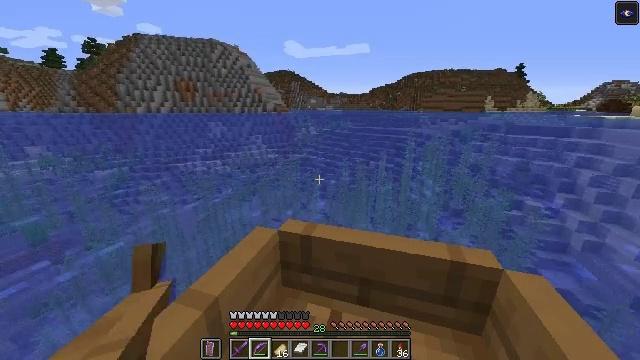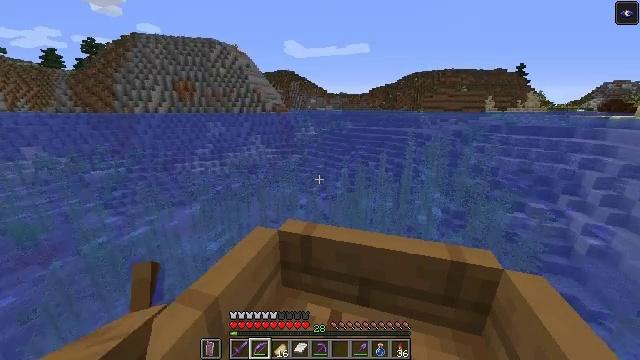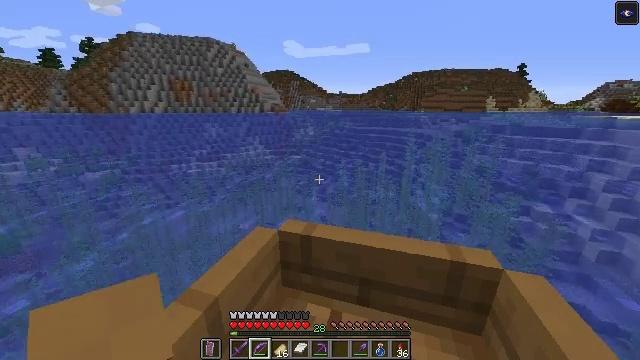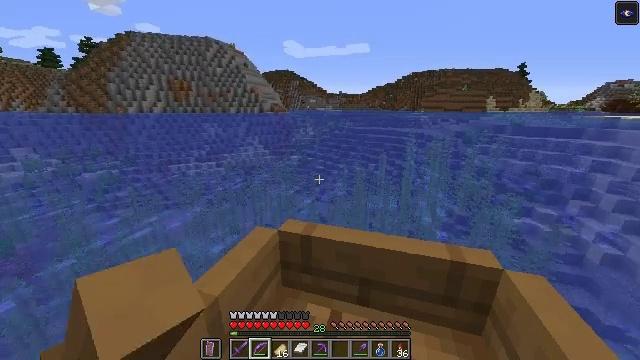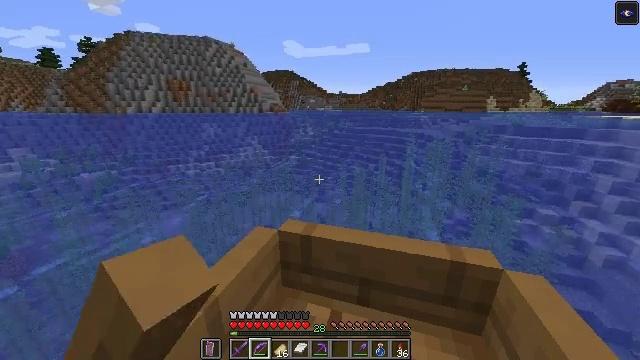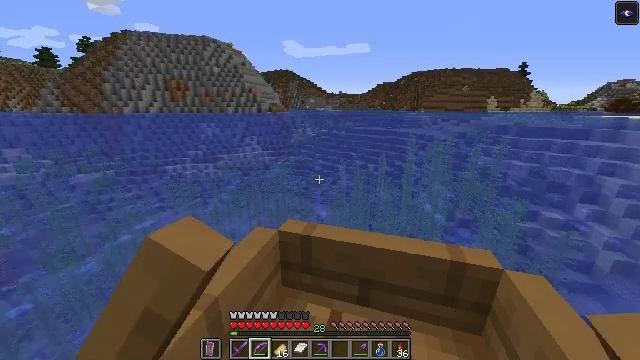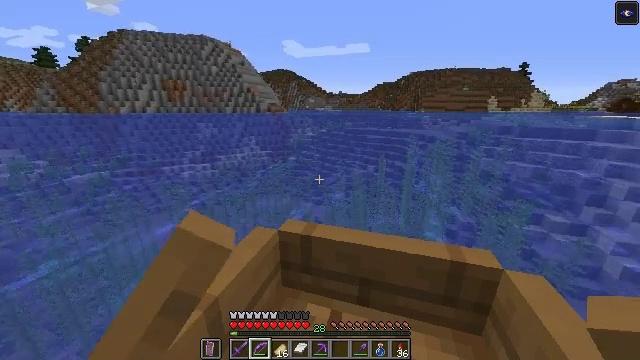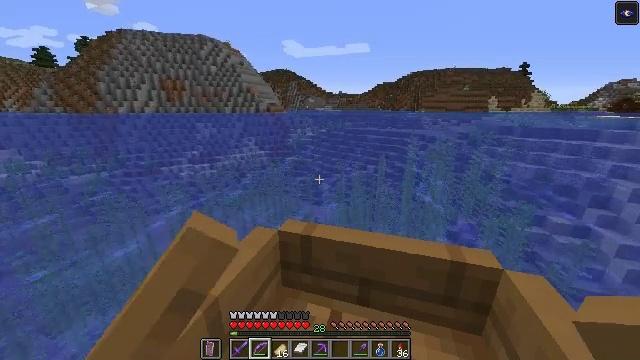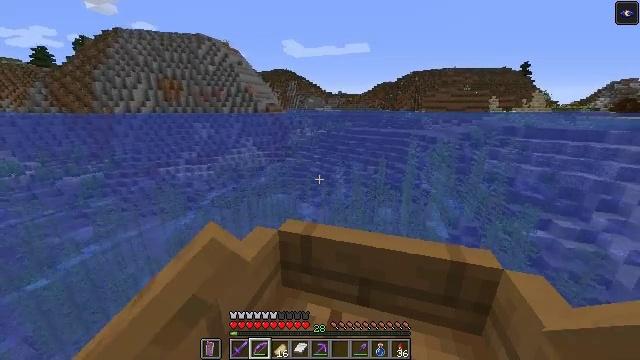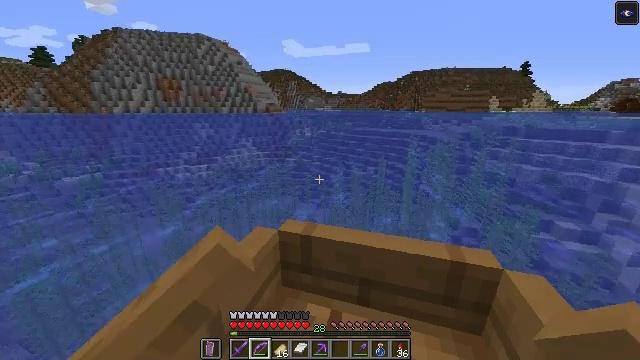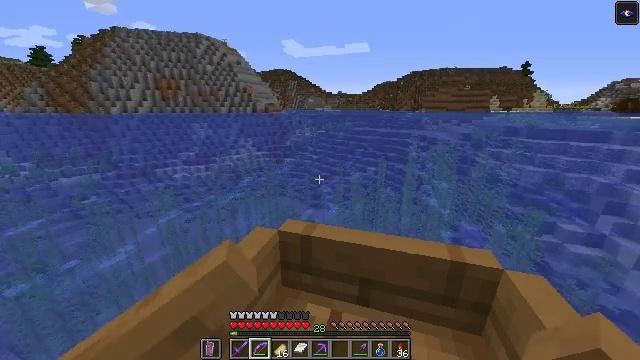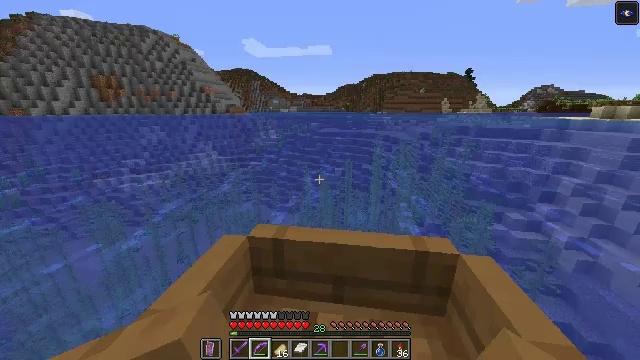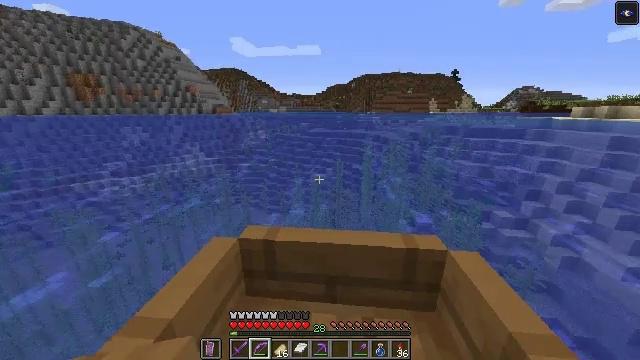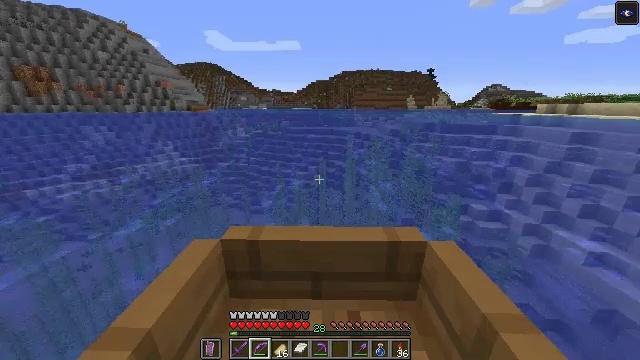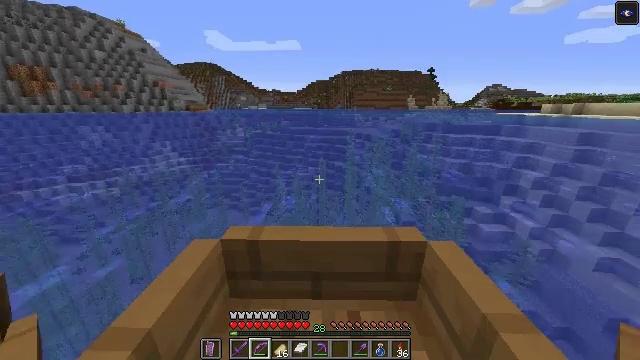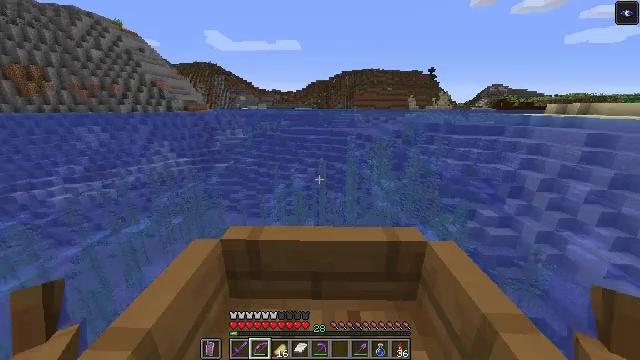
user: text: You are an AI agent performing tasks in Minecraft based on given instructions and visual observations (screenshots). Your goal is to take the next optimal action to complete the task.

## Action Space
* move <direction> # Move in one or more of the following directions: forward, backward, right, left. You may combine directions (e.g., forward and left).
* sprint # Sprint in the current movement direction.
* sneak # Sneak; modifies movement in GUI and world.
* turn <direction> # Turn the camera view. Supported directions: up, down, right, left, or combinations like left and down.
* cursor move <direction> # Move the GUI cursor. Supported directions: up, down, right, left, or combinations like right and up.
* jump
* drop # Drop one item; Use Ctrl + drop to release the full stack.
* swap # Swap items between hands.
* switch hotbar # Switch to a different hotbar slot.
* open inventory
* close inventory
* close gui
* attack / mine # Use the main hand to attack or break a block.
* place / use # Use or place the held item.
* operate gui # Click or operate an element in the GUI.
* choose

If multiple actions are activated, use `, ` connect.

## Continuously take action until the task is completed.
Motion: motion action
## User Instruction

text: Mine oak leaves.
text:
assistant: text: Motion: move forward, sprint
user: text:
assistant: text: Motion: move forward, sprint
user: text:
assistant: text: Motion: move forward, sprint
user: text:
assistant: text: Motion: move forward, sprint
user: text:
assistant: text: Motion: move forward, sprint
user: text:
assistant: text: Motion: move forward, sprint
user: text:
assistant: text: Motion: move forward, sprint
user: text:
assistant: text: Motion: move forward, sprint
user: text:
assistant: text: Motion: move forward, sprint
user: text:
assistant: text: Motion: move forward, sprint
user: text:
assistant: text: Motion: move forward, sprint, turn right
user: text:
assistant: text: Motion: move forward, sprint, turn right
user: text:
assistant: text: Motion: move forward, sprint, turn right
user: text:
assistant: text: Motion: move forward, sprint
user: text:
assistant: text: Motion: move forward, sprint
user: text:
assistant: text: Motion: move forward, sprint
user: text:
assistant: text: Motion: move forward, sprint
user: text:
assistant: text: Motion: move forward, sprint
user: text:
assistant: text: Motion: move forward, sprint
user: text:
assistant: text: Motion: move forward, sprint
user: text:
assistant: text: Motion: move forward, sprint
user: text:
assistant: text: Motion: move forward, sprint
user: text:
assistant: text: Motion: move forward, sprint
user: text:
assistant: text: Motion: move forward, sprint
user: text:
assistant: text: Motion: move forward, sprint
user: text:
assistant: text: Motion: move forward, sprint
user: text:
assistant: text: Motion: move forward, sprint
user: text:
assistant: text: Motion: move forward, sprint
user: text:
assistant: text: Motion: move forward, sprint
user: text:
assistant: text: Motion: move forward, sprint